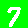
Digit: 7